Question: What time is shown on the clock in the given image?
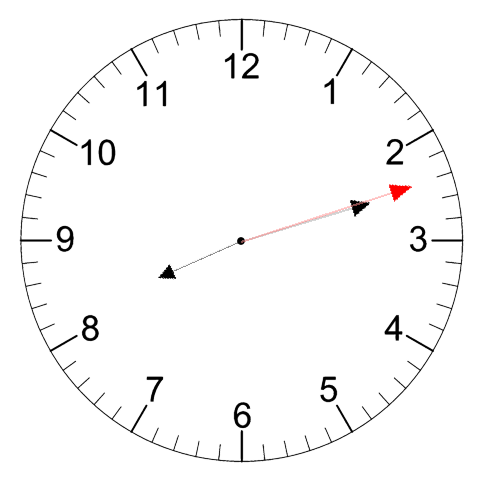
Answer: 08:12:12